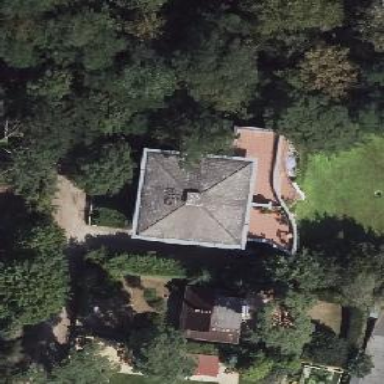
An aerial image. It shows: Detached building with pyramidal roof shape.